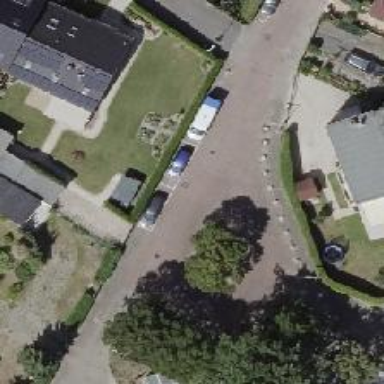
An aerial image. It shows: Turning circle on the road.